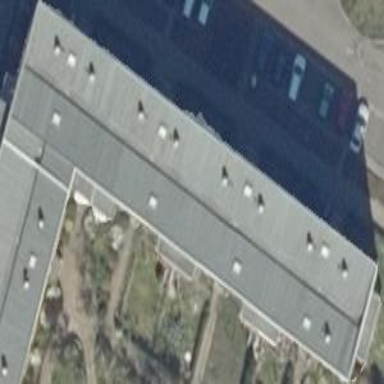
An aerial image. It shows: Building with apartments and flat roof.